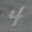
Label: 4